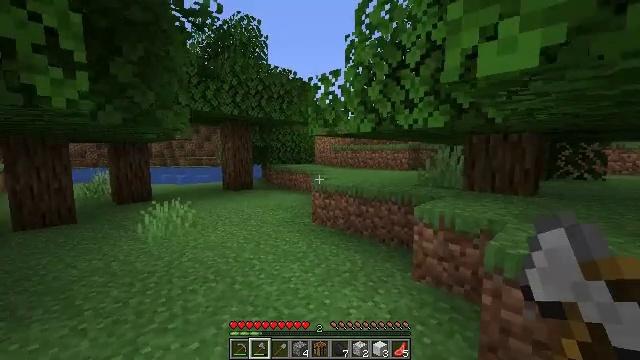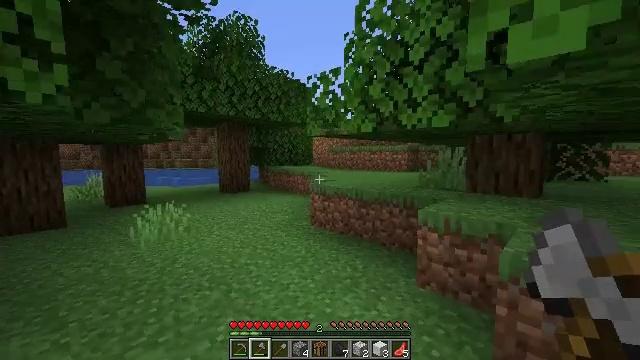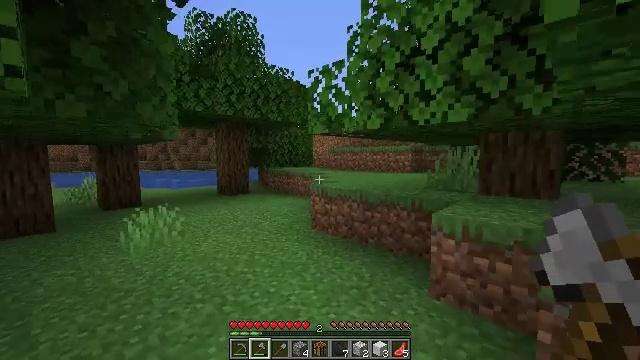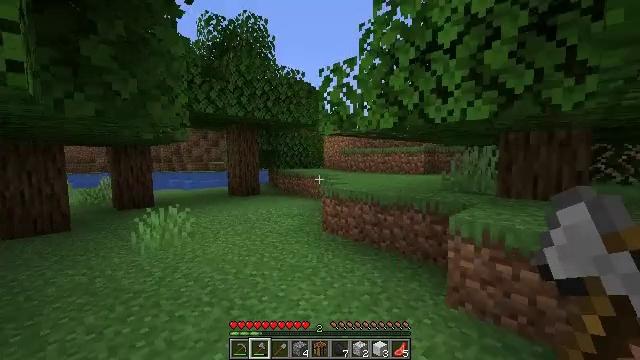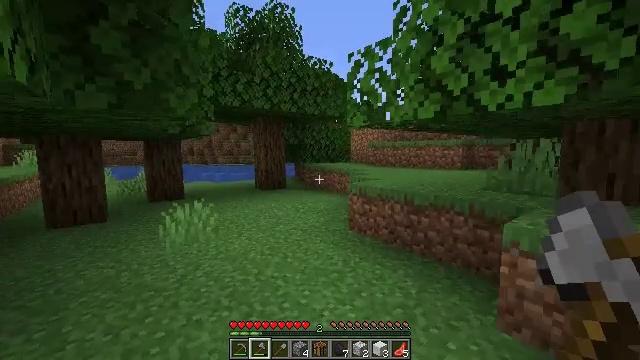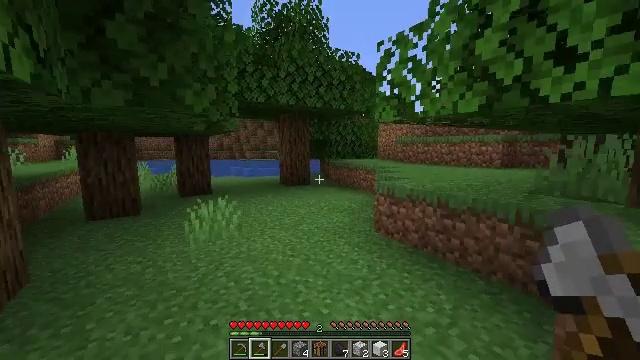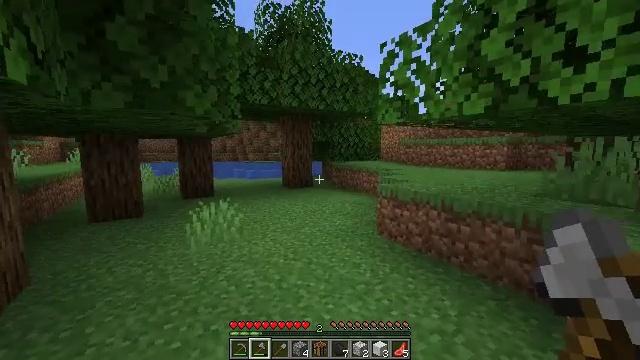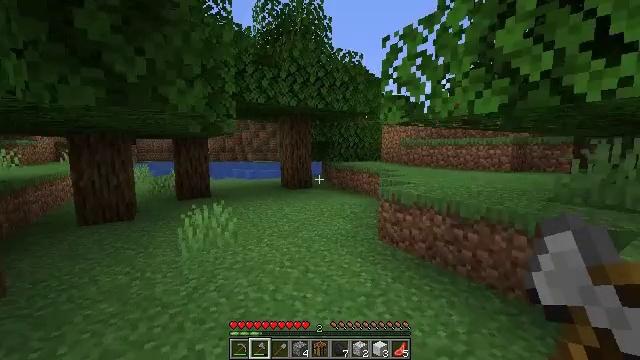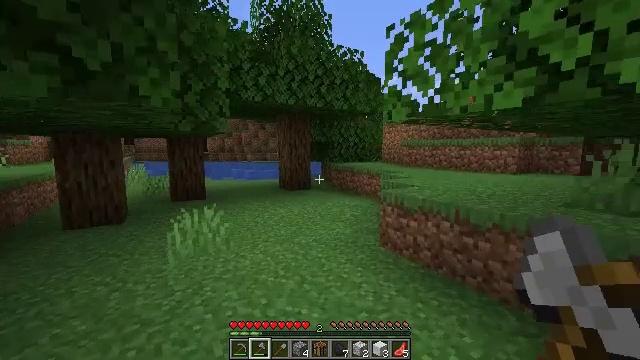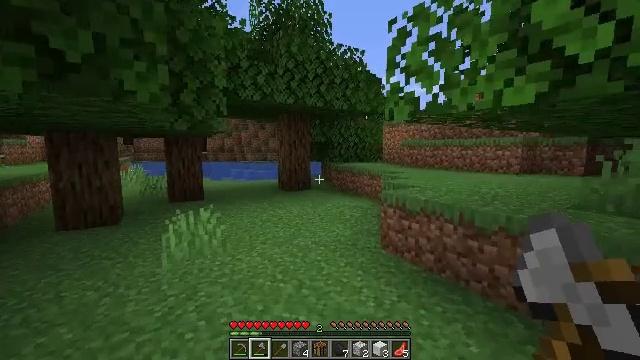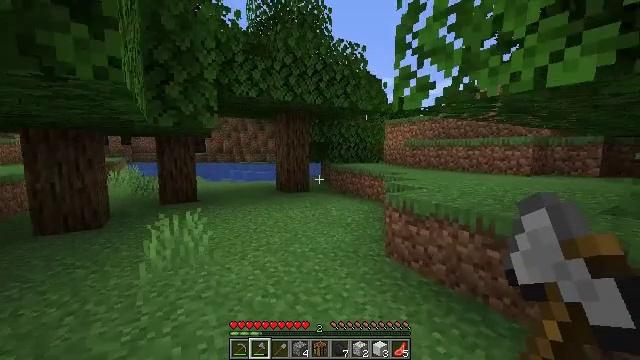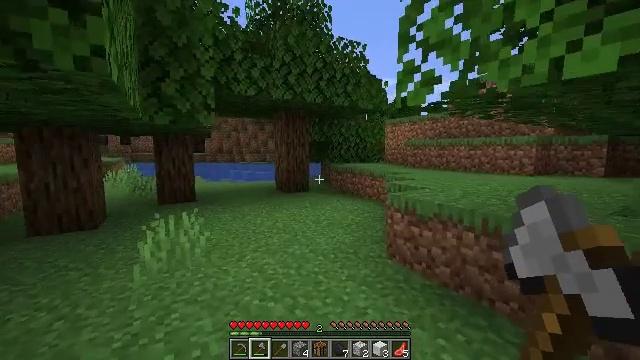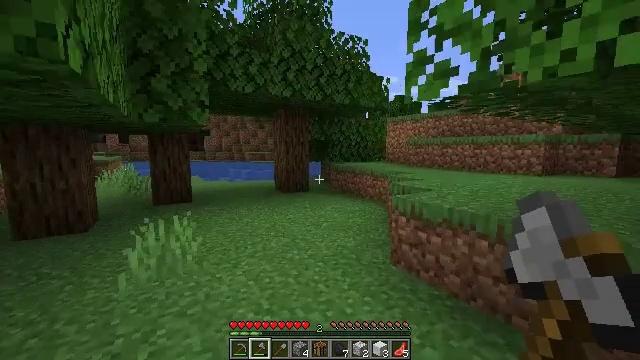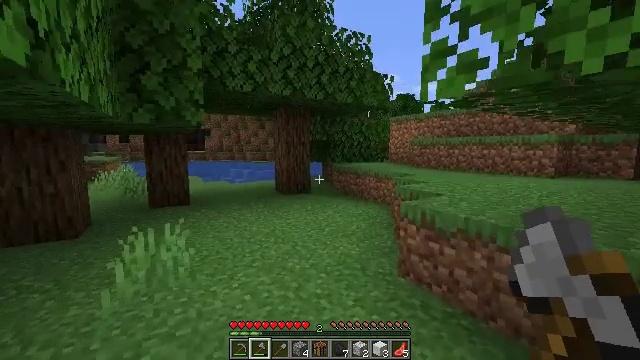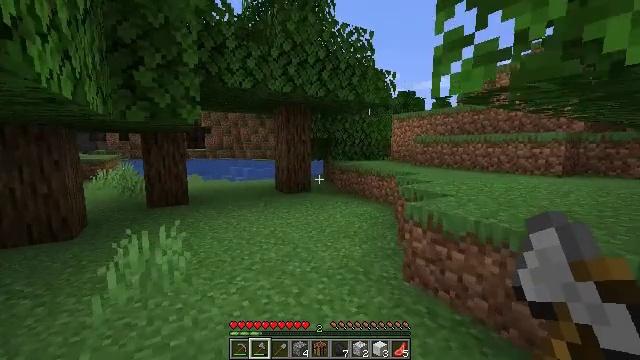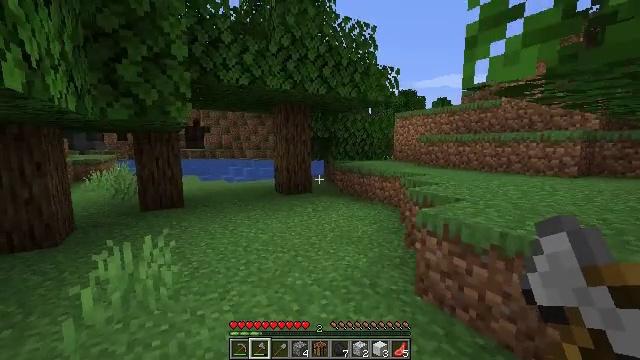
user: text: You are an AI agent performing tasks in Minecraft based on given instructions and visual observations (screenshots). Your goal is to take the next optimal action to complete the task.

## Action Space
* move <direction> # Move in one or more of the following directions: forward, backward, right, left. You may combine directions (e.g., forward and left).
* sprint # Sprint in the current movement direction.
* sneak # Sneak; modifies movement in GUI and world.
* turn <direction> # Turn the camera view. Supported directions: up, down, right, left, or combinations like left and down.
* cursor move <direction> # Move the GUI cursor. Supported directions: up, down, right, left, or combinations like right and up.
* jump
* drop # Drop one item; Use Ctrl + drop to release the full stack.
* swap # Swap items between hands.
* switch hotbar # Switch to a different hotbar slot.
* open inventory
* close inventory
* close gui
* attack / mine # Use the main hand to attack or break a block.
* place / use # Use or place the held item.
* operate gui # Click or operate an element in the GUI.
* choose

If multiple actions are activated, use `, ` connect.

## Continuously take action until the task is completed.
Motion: motion action
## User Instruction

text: Hunt wild animals.
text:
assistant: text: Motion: move forward
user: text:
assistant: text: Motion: move forward
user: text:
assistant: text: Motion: move forward, turn left
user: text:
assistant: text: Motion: move forward, turn left and down
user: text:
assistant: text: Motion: move forward, turn left
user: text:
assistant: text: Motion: move forward
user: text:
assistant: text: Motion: move forward
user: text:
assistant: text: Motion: move forward
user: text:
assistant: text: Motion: move forward
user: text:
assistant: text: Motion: move forward
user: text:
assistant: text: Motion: move forward
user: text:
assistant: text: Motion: move forward
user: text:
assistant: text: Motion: move forward
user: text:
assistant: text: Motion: move forward
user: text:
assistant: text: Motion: move forward
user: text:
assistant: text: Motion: move forward, turn left
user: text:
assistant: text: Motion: move forward, turn left
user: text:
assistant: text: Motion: move forward, turn left
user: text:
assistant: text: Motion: move forward, turn left
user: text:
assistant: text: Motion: move forward, turn left
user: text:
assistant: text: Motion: move forward, turn left
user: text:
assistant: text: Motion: move forward, turn up
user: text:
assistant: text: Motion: move forward
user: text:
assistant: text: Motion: move forward
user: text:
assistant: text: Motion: move forward
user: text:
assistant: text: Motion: move forward
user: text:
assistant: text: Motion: move forward
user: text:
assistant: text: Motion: move forward
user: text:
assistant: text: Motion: move forward
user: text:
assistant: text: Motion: move forward and move right, turn left